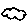
Label: cloud